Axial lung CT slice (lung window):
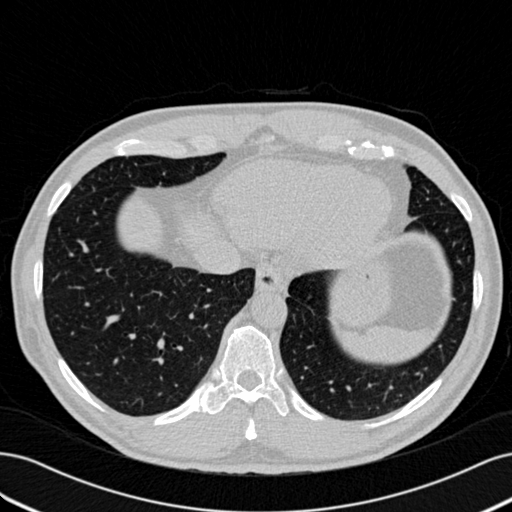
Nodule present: no